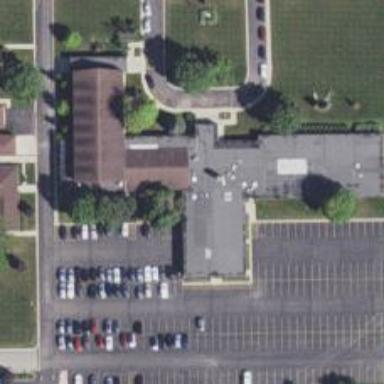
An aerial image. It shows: School.